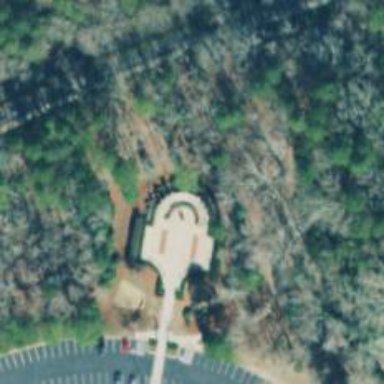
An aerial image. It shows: Historic memorial.